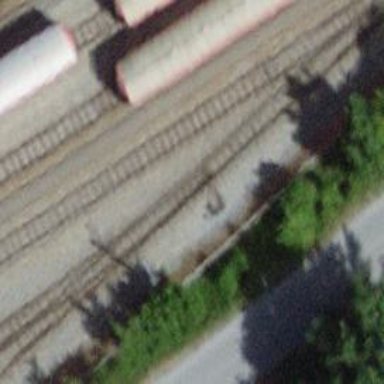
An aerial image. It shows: Railway switch.